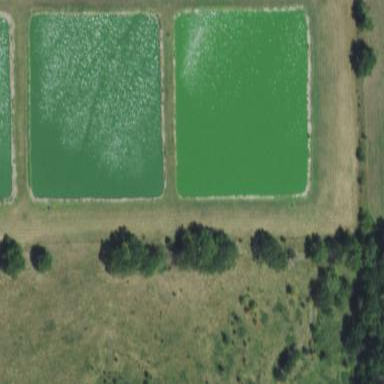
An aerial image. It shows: Body of wastewater.